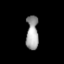
Tissue: lung
Cell type: Endothelial cells
Senescence score: 0.6385
Nuclear area (px): 408
Mean DAPI intensity: 157.449